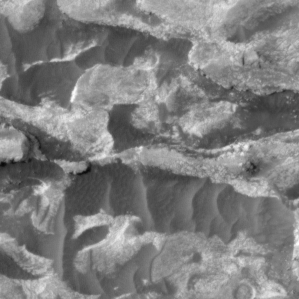
Label: non_frost